Field crop: maize
Growth stage: 1
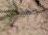
Species: salsola